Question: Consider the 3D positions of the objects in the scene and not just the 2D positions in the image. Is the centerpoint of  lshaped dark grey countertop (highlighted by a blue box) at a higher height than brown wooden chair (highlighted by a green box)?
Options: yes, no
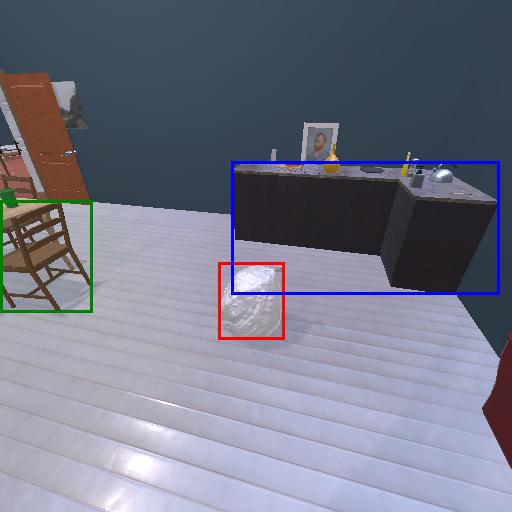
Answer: yes